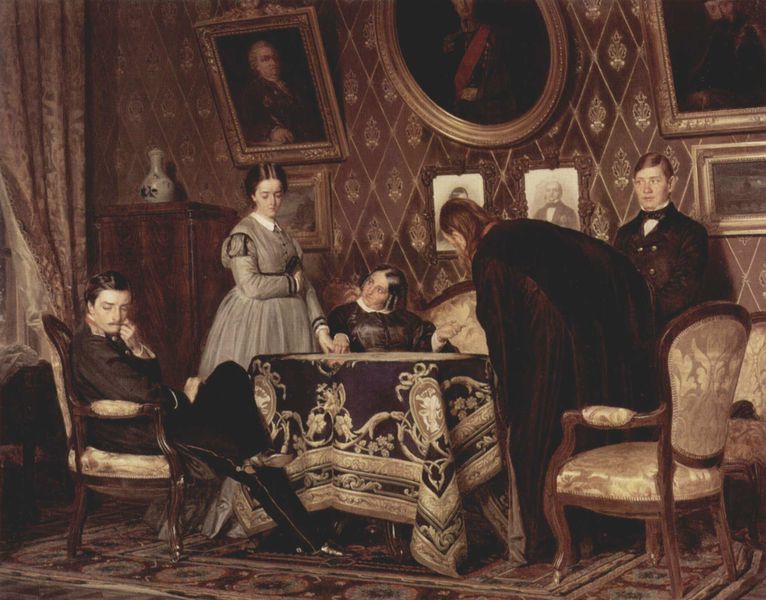
Titel: Das Mündel
Künstler: Nikolaj Wassiljewitsch Newrew
Standort: Moskva
Institution: Tretjakow-Galerie
Schlagwörter: blau, gemälde, gruppe, himmel, mann, schatten, umhang, weiß, wolken, frauen, menschen, ocker, sitzen, braun, frau, geste, grau, holz, kleid, licht, männer, raum, schwarz, stuhl, stühle, szene, tisch, zimmer, blick, dame, haus, gesellschaft, herren, malerei, muster, schleife, teppich, anzug, wand, diener, rahmen, samt, stehen, trauer, bild, gesten, gruppenportrait, gruppenporträt, innenraum, möbel, portrait, porträt, tischdecke, tischtuch, vorhang, gewand, gold, interieur, mantel, reich, sessel, stehend, decke, familie, familienporträt, england, gebeugt, locken, schräg, seide, traurig, genre, krug, vase, bilder, bilderrahmen, fotos, kommode, schrank, sofa, wohnzimmer, armlehne, lehne, schuhe, lila, violett, fußgänger, romantik, lehnen, kaiser, könig, gardine, gardinen, polster, salon, tapete, vorhänge, karten, ornamente, mimik, teppichboden, sitzgruppe, esstisch, teppiche, holzrahmen, aufstützen, knöpfe, schwanger, foto, photographie, wände, abwenden, porzellan, bürgersteig, palast, porträts, streit, uniform, soldat, bürger, denker, bürgertum, offizier, orden, herrscher, schuh, bildnisse, gruppenbild, portraits, brokat, kasten, photo, wappen, rauten, biedermeier, besuch, caoch, gestus, armlehnen, junger mann, herrschaftlich, farbfoto, prinz, mönch, gebückt, historismus, viktorianisch, königlich, königin, königsfamilie, zarin, schränkchen, autos, purpur, gründerzeit, zar, prinzen, russisch, gemütlich, bediensteter, parken, ölbilder, beratung, rat, rasputin, tapeten, fotod, fotogrfie, zaren, dienerschaft, inerieur, gesichtsausdrücke, porträtbilder, gesichtausdruck, ältere frau, notar, hinsetzen, interiör, proträits, 5, bilder möbel tisch, tisch personen frau